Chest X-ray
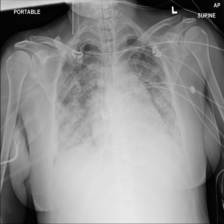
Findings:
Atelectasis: negative
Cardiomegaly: negative
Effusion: negative
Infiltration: negative
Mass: negative
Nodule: negative
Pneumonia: negative
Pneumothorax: negative
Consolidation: negative
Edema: negative
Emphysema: negative
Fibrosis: negative
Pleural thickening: negative
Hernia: negative